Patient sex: M
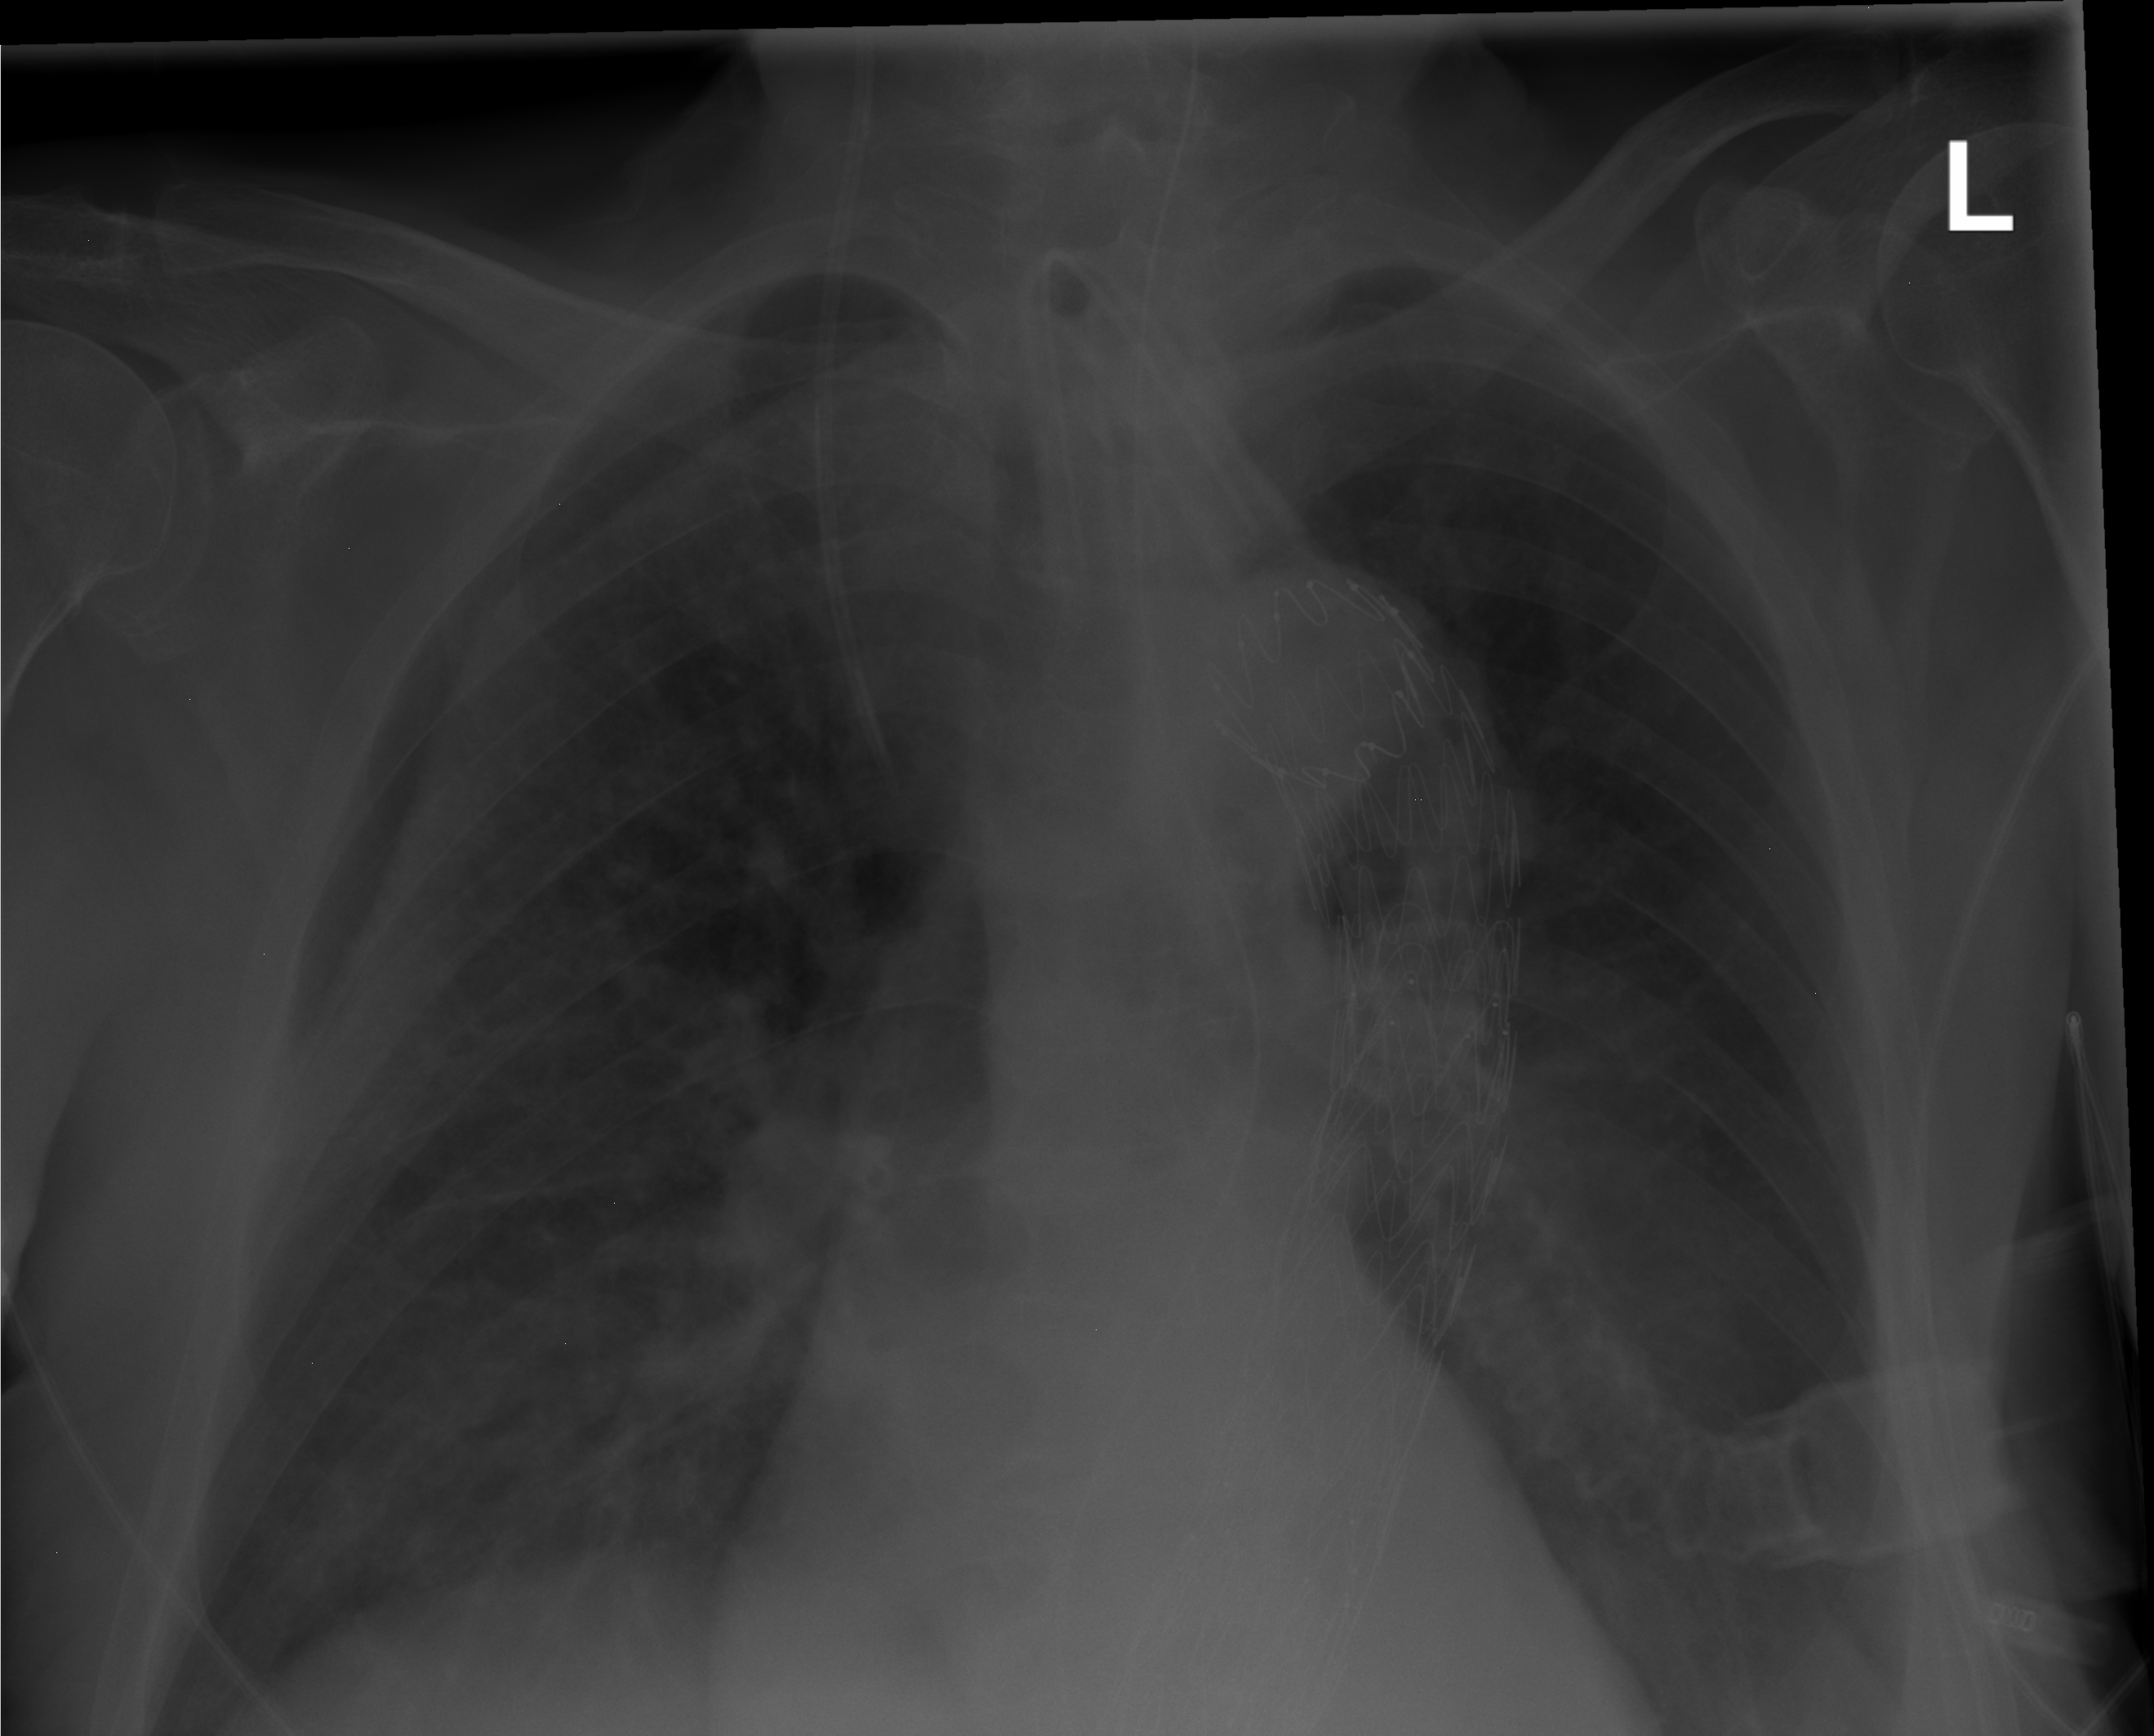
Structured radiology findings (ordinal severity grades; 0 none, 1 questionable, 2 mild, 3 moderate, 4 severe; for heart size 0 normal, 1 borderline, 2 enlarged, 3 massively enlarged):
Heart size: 0
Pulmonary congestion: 0
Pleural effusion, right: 0
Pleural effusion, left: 0
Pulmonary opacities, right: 2
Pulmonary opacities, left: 0
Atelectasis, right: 2
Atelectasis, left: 0